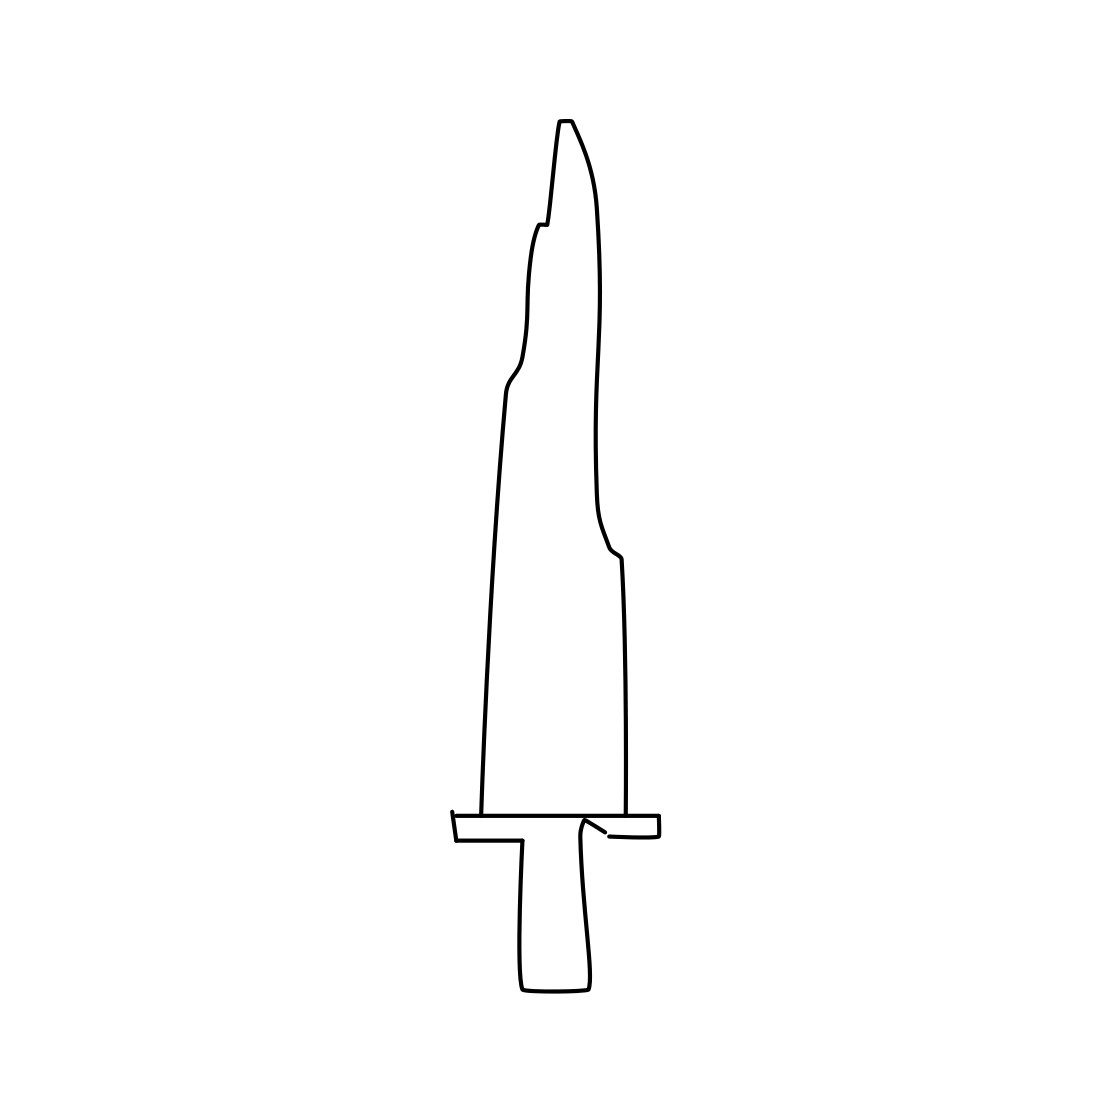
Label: sword